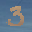
Label: 3